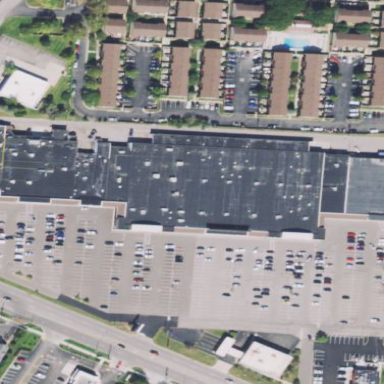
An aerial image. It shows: Commercial building that houses fitness center.